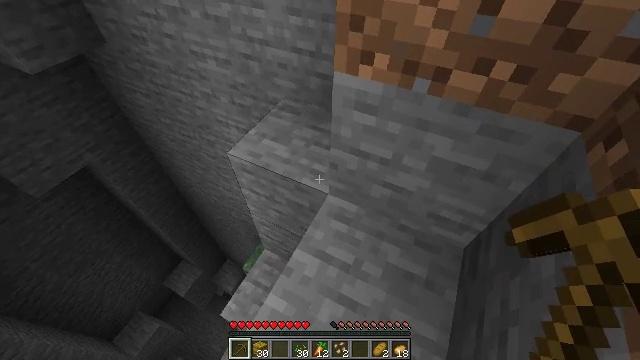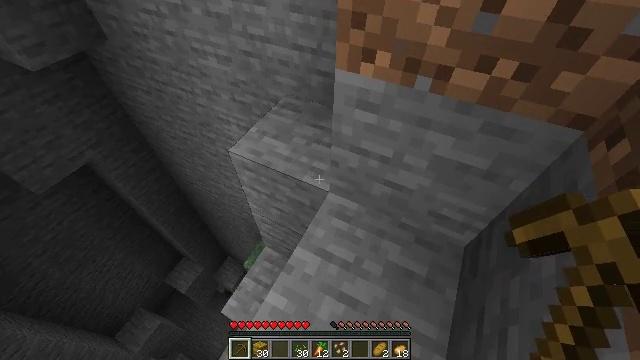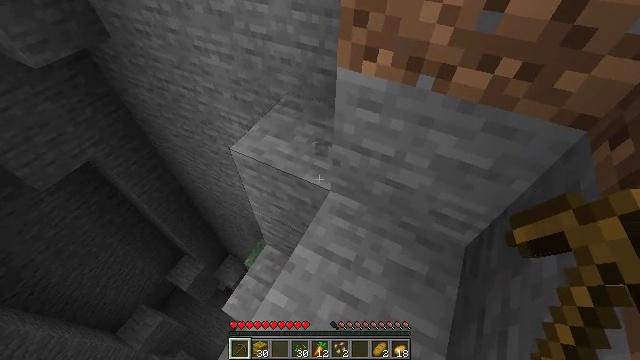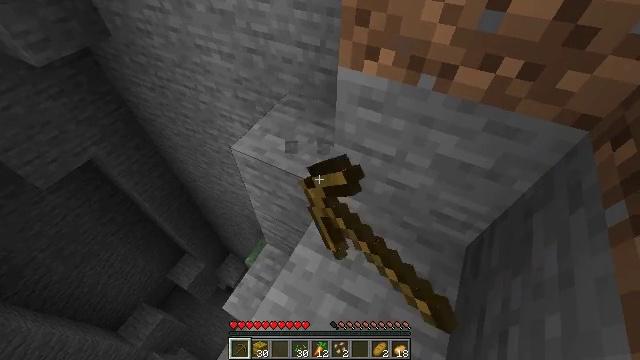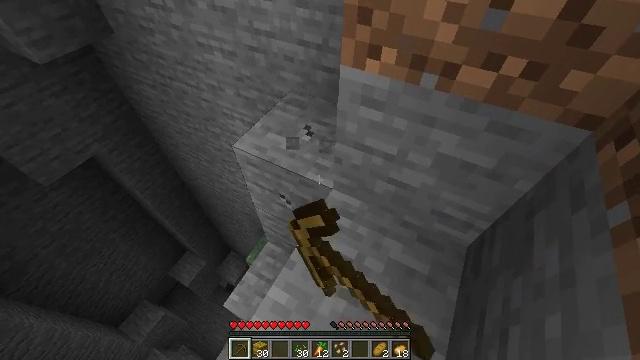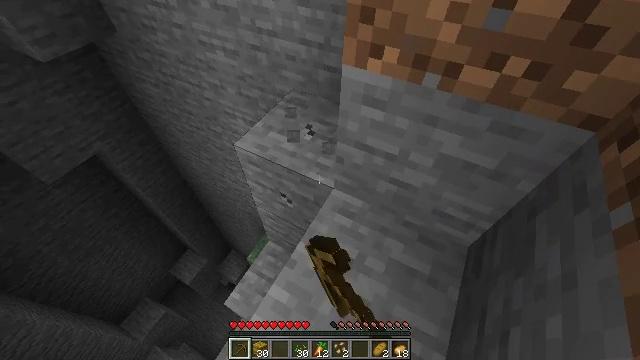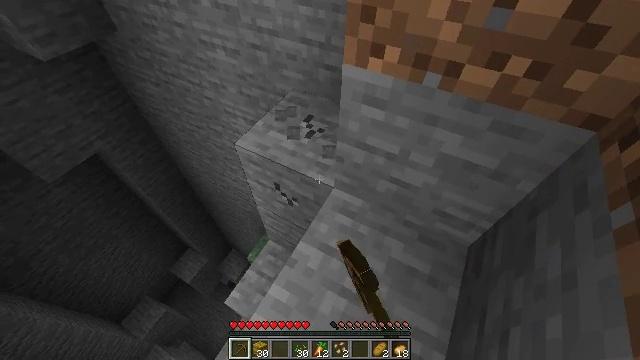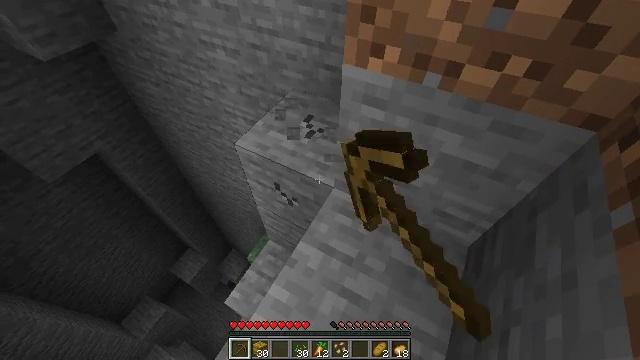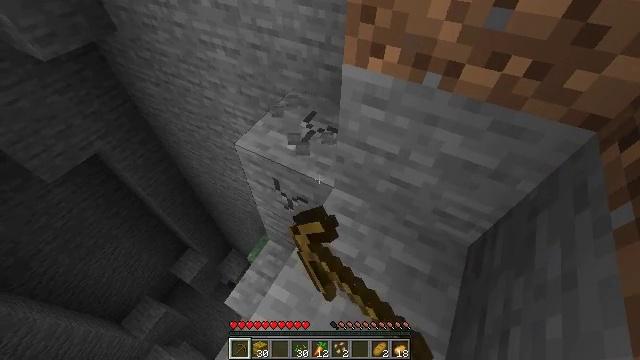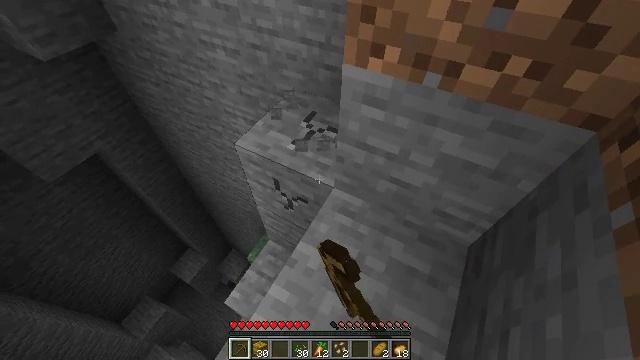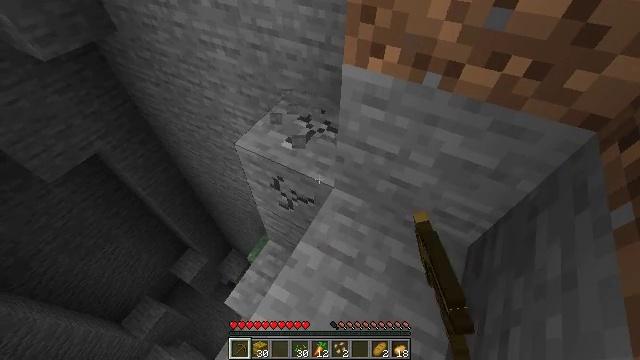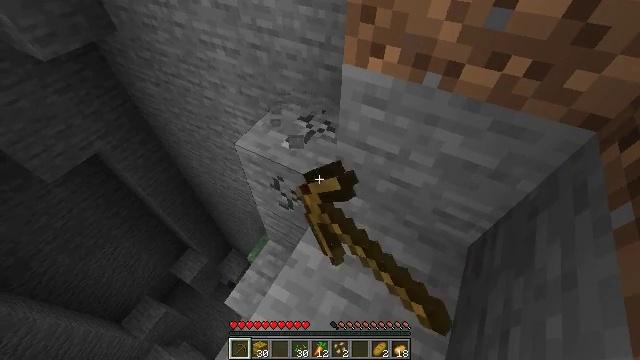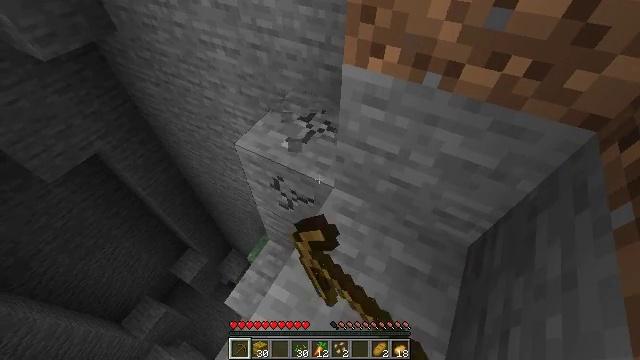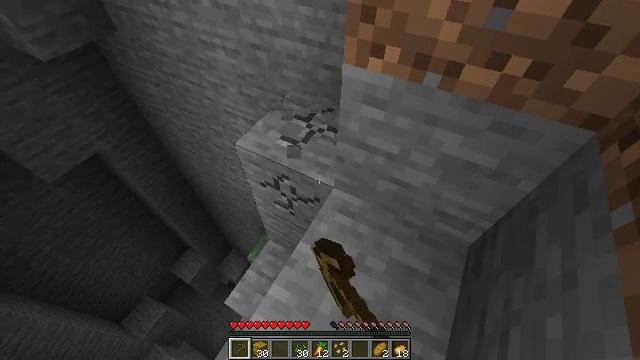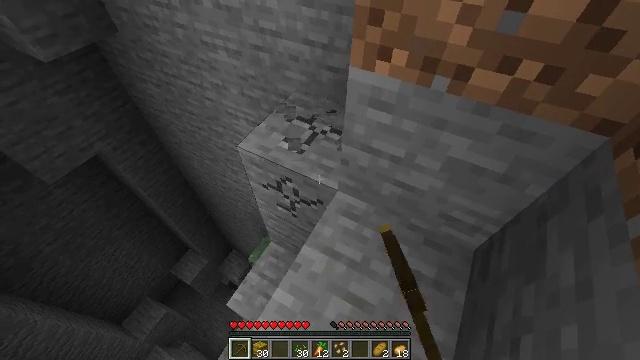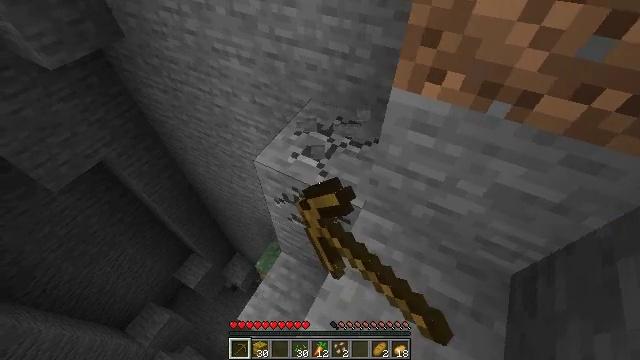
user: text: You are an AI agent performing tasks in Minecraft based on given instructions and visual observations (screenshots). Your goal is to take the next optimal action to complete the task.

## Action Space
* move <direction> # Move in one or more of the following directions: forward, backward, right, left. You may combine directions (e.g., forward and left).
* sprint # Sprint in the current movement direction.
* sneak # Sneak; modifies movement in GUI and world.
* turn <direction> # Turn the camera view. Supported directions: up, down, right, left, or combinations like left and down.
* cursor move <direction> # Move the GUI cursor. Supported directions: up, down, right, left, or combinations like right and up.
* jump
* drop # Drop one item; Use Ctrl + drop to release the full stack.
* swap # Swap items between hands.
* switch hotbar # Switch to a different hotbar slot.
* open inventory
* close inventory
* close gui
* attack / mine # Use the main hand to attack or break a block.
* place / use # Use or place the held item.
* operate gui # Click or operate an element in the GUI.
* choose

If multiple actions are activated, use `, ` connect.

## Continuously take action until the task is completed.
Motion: motion action
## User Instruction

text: Collect stone from the mine.
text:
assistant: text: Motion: no_op
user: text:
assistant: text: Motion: attack / mine
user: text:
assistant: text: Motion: attack / mine
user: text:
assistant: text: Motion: attack / mine
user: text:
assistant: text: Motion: attack / mine
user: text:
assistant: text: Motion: attack / mine
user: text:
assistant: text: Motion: attack / mine
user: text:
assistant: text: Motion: attack / mine
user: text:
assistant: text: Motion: attack / mine
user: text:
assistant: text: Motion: attack / mine
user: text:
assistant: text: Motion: attack / mine
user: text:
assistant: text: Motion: attack / mine
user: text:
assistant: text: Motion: attack / mine
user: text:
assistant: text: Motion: move forward and move left, attack / mine
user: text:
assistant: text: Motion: move forward and move left, attack / mine
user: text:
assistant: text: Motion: move forward and move left, attack / mine
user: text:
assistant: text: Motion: move forward, attack / mine
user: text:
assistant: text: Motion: attack / mine
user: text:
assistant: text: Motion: attack / mine
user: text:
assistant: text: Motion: turn right, attack / mine
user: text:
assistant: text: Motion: attack / mine
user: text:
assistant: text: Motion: attack / mine
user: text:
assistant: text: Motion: no_op
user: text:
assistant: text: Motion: no_op
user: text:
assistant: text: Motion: turn right
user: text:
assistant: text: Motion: move forward, turn right and up
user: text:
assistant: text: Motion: move forward, turn right and up
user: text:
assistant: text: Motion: move forward, turn right and up
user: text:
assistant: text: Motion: move forward, turn up
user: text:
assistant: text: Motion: no_op